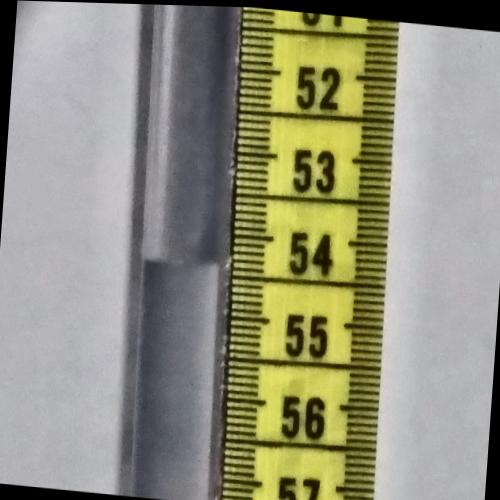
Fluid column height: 54.3 cm